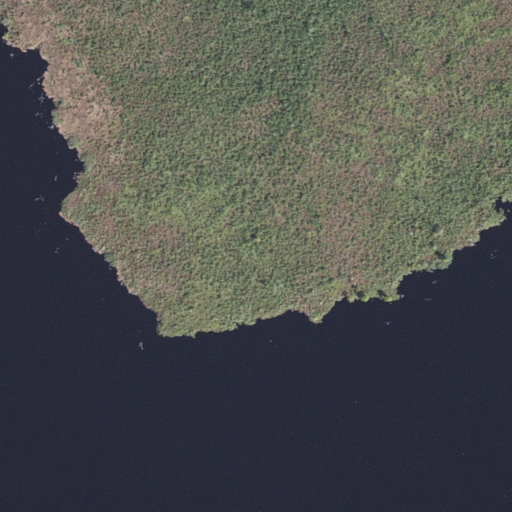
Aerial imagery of cape in North Carolina named Bonnet Point containing woody wetlands, open water, and herbaceous wetlands